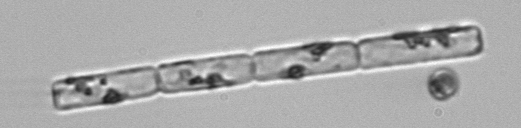
Label: Guinardia_delicatula